Field crop: maize
Growth stage: 2
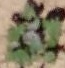
Species: chenopodium